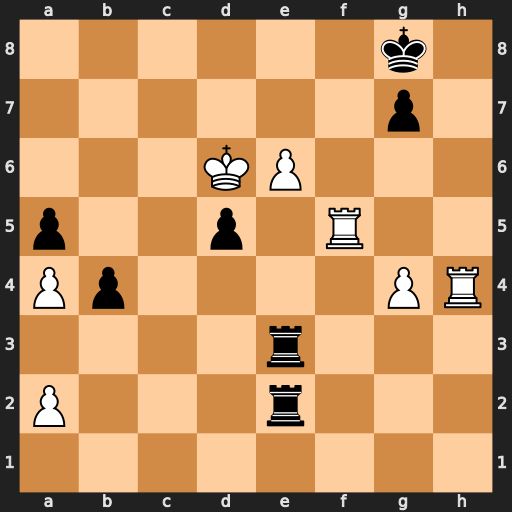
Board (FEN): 6k1/6p1/3KP3/p2p1R2/Pp4PR/4r3/P3r3/8
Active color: w
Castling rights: -
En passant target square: -
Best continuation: Rf8+ Kxf8 Rh8#